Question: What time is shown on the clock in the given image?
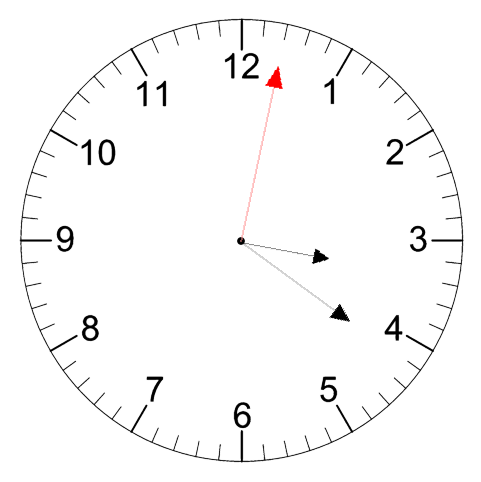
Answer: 03:21:02